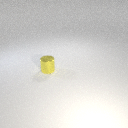
small yellow metal cylinder